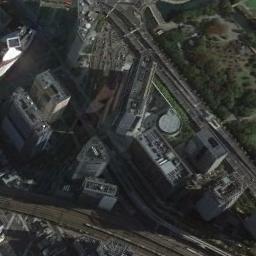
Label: commercial_area